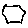
Label: hexagon